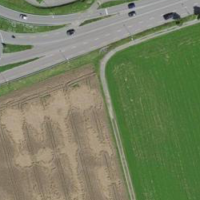
EUNIS habitat code: 57
Species observed at this site:
Linaria vulgaris